Question: See the following jsfiddle example - <URL>
In Chrome the icon is displayed, but in Firefox it isn't when the text it long:

If the 'text-overflow: ellipsis' is removed, the icon is visible in Firefox as well.
Is there a way to fix this, assuming I can change only the css? (the html belongs to an external control which cannot be modified)
'''
<div class="rtMid">
<span class="rtPlus"></span>
<span class="rtIn">Lorem ipsum dolor sit amet, est possit molestie mnesarchum</span>
</div>
<div class="rtMid">
<span class="rtPlus"></span>
<span class="rtIn">Lorem ipsum dolor</span>
</div>
div.rtMid {
background-repeat: no-repeat;
overflow: hidden;
white-space:nowrap;
text-overflow: ellipsis;
border: 1px solid red;
margin-left: 10px;
padding-left: 25px;
width: 150px;
height: 20px;
}
span.rtIn {
padding: 4px 3px 3px;
text-decoration: none;
}
span.rtPlus {
vertical-align: middle;
background-repeat: no-repeat;
display: inline-block;
height: 20px;
margin: 5px 6px 0 -20px;
padding: 0;
width: 16px;
background-image: url("https://cdn2.iconfinder.com/data/icons/splashyIcons/add_small.png")
}
'''
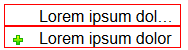
Answer: try this
add following code to your CSS
'''
.rtPlus{position: absolute;}
span.rtIn {text-overflow: ellipsis;line-height: 22px;}
span.rtPlus{margin: 2px 6px 0 -20px;}
'''
is working fine On Firefox For OS X.
<URL>